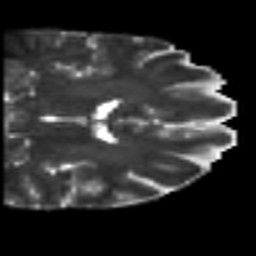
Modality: T2w
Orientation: coronal
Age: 30
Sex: female
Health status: healthy
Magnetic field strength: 3 T
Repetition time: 7 s
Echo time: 0.0926 s